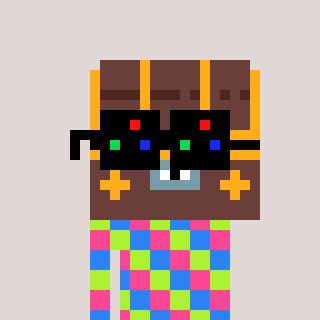
a pixel art character with square black sunglasses, a treasure chest-shaped head and a redpinkish-colored body on a warm background